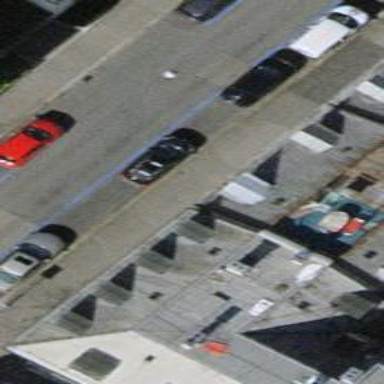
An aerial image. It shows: Parking lane designated for parking.